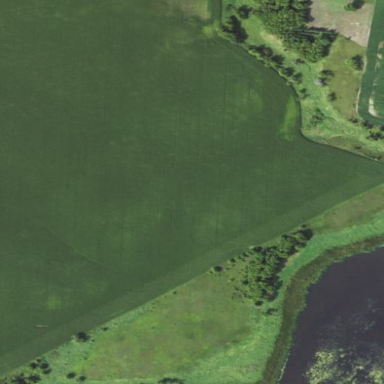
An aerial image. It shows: Agricultural meadow.